Question: I read somewhere (cannot remember from where but I think from stackoverflow) that the best eclipse version for making android apps is the Eclipse Helios 3.6.2 or higher. So I downloaded it (3.6.2 version) but when I trying to install the adt plugin, all go smooth until this error:

Any solution?
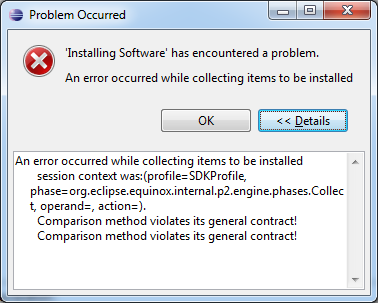
Answer: I have experienced this problem when I have installed java 1.7 in the system. Then I got this message with any version of the eclipse. Therefore make sure you have installed only java 1.6 and if you are using Windows make sure that the environment path doesn't contain any reference to java 1.7